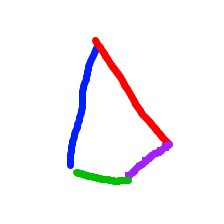
Shape: kite